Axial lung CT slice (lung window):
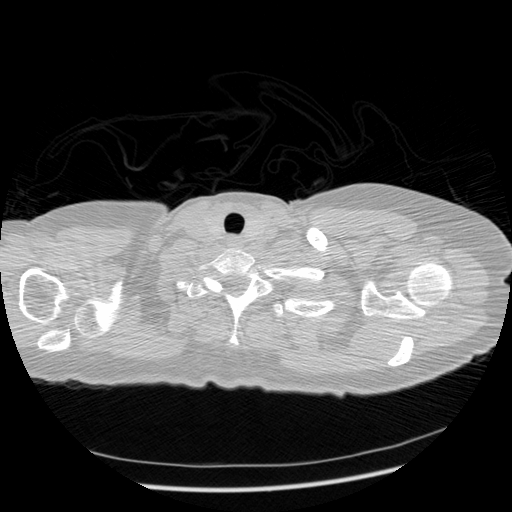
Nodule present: no